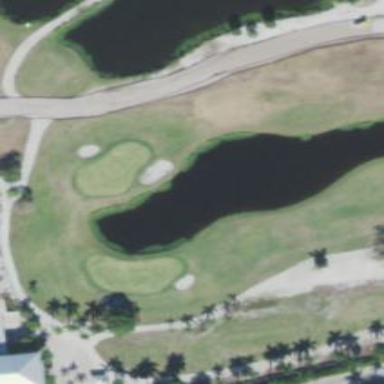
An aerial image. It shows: Water hazard on golf course. The hazard is natural water feature.